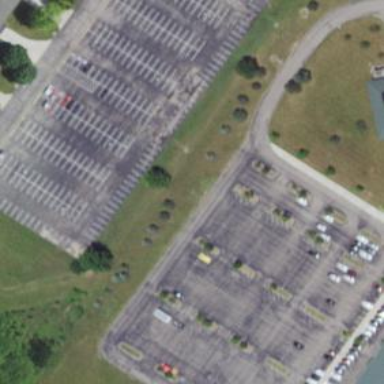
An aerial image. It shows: Parking area.